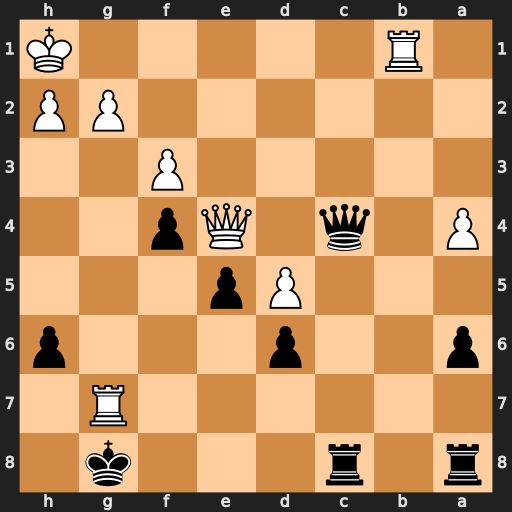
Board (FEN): r1r3k1/6R1/p2p3p/3Pp3/P1q1Qp2/5P2/6PP/1R5K
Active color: b
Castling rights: -
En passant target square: -
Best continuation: Kxg7 Qxc4 Rxc4